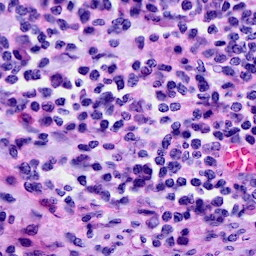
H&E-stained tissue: Cervix